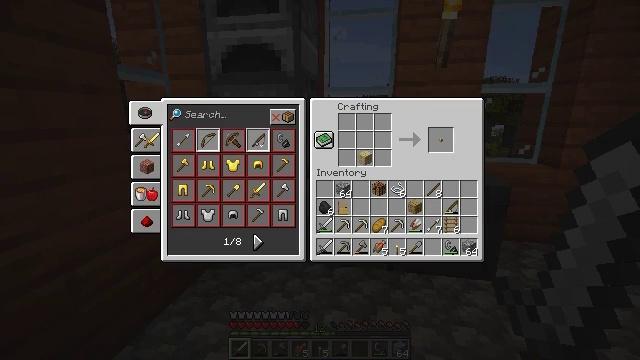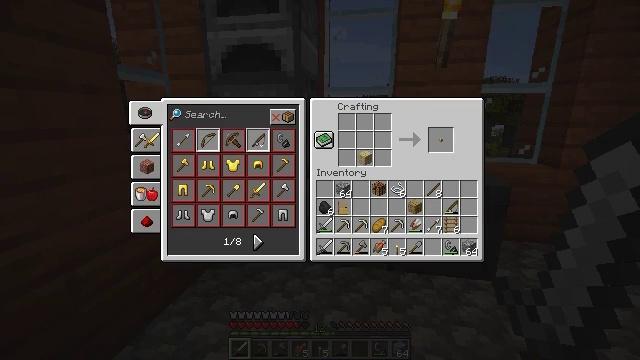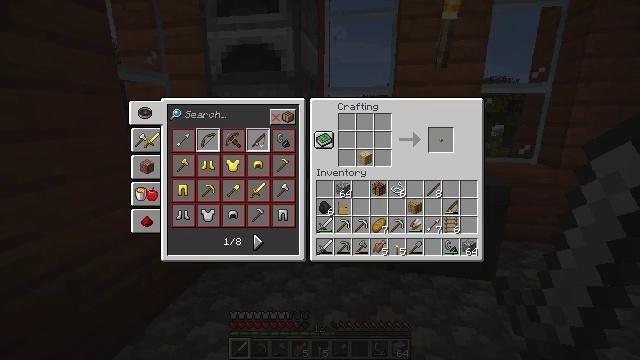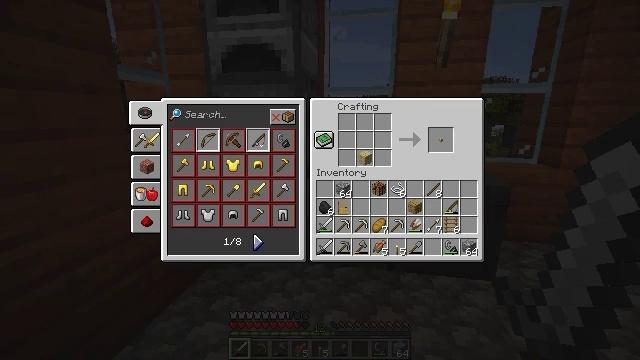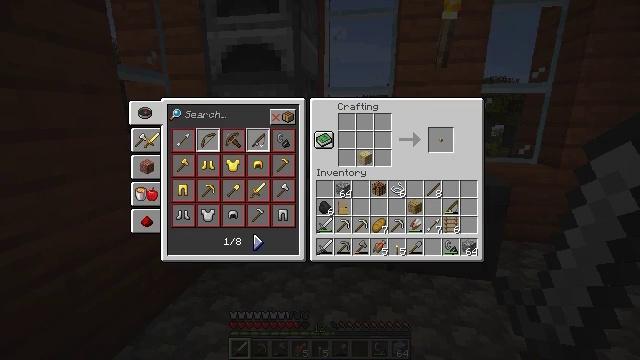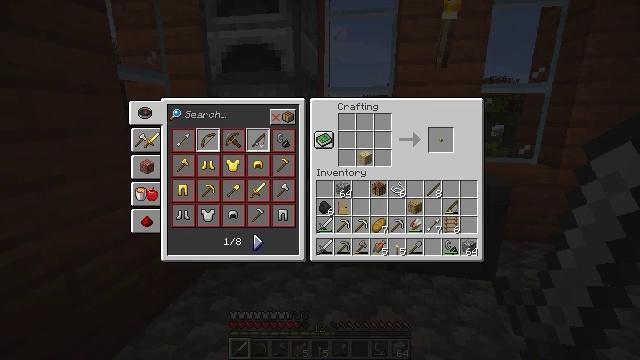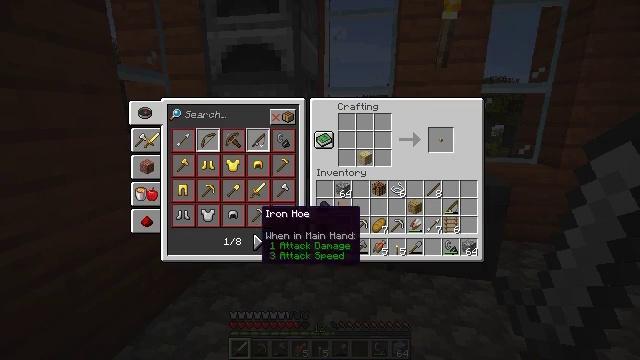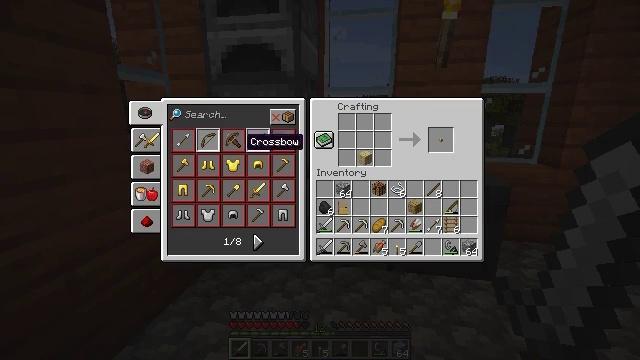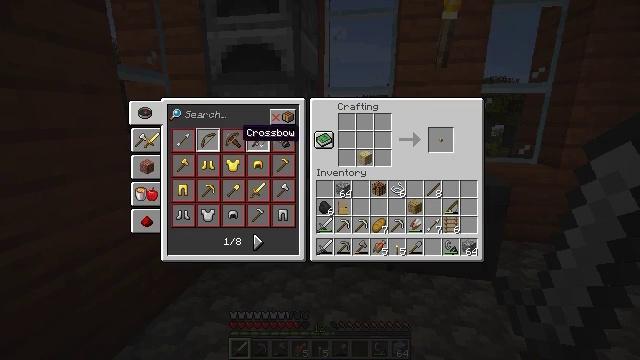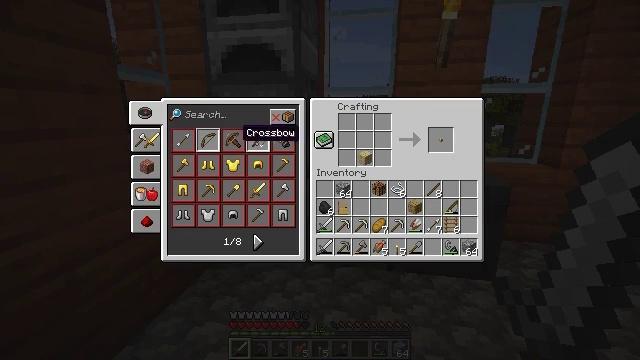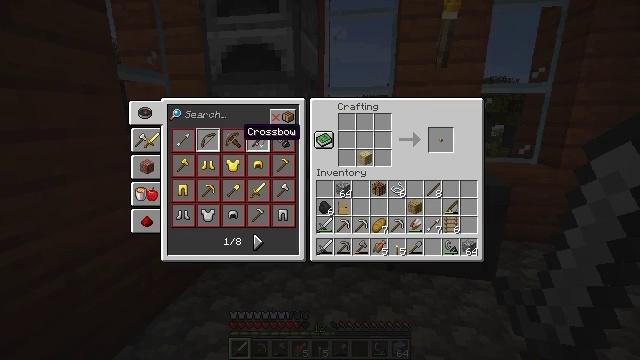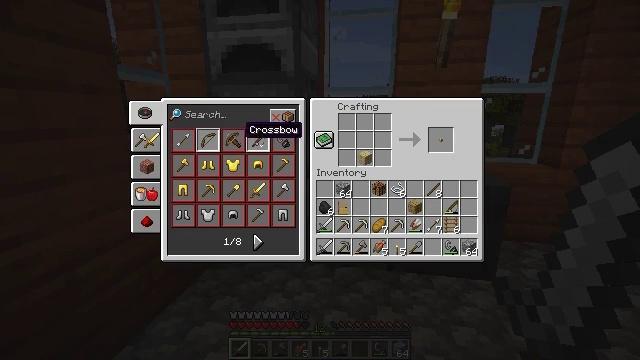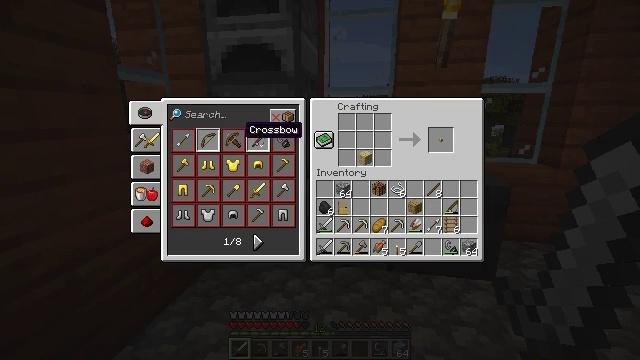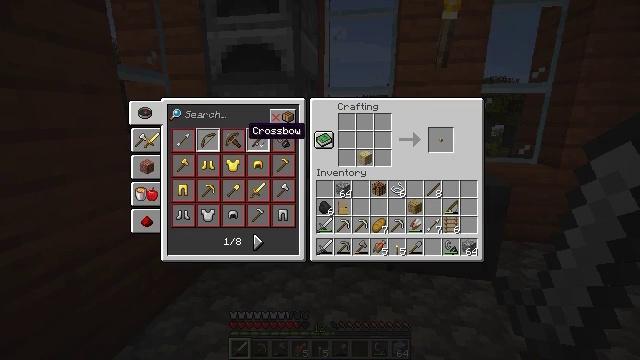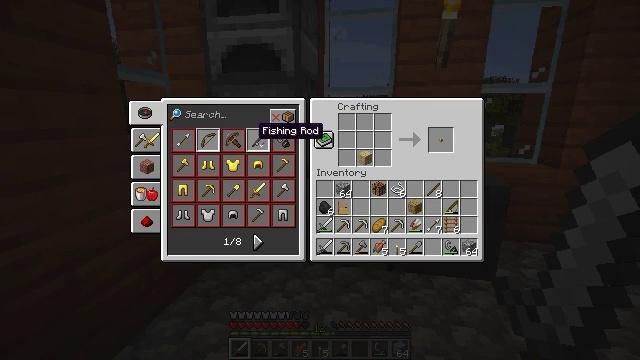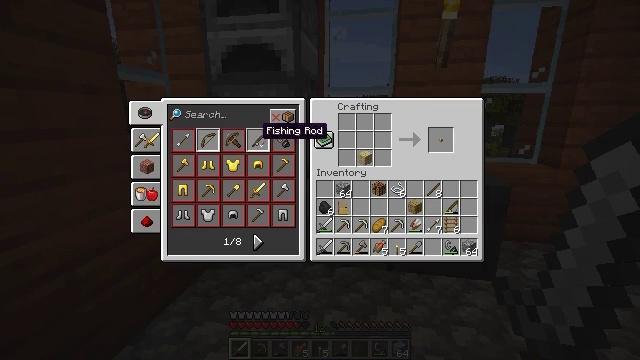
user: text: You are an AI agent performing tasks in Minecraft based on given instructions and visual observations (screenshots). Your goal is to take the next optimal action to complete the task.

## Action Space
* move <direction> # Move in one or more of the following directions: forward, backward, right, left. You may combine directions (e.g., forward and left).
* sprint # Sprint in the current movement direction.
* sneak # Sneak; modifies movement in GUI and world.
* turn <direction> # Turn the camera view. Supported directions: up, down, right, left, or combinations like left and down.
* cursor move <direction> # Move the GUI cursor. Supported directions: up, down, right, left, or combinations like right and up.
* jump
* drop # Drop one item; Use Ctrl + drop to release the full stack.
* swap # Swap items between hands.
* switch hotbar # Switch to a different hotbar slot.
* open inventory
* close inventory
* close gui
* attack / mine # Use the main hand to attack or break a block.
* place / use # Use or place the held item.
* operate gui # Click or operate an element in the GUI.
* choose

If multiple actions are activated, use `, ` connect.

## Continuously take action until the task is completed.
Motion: motion action
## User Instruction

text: Create a crossbow with gathered materials.
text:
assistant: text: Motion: no_op
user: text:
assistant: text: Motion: turn left
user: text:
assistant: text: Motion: no_op
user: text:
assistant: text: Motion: no_op
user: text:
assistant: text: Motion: no_op
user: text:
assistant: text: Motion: turn up
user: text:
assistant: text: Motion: turn left and up
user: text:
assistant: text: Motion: turn up
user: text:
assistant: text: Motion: no_op
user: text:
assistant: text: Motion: no_op
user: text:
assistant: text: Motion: no_op
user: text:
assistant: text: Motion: no_op
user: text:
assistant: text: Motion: no_op
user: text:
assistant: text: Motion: turn right
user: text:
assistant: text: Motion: no_op
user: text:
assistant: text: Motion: no_op
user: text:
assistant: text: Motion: no_op
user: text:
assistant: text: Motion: no_op
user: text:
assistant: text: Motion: no_op
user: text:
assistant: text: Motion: turn left
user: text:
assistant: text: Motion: turn left
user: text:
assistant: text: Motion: turn left
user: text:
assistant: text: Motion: no_op
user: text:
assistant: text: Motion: no_op
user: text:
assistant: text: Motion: no_op
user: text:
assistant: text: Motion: no_op
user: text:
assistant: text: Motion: no_op
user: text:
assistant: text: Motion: turn right
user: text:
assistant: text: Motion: turn right
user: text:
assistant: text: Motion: no_op